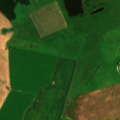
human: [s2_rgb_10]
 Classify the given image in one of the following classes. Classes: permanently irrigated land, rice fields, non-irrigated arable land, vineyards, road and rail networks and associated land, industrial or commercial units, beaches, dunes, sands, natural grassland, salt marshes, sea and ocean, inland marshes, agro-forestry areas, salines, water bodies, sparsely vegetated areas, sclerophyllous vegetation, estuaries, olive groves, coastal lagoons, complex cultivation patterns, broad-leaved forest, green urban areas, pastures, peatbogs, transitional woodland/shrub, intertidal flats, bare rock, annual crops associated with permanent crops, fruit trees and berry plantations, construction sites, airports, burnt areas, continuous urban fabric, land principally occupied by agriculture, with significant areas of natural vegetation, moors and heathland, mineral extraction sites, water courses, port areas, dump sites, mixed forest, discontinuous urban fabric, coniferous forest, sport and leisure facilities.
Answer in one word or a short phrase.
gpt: non-irrigated arable land, pastures, complex cultivation patterns, land principally occupied by agriculture, with significant areas of natural vegetation